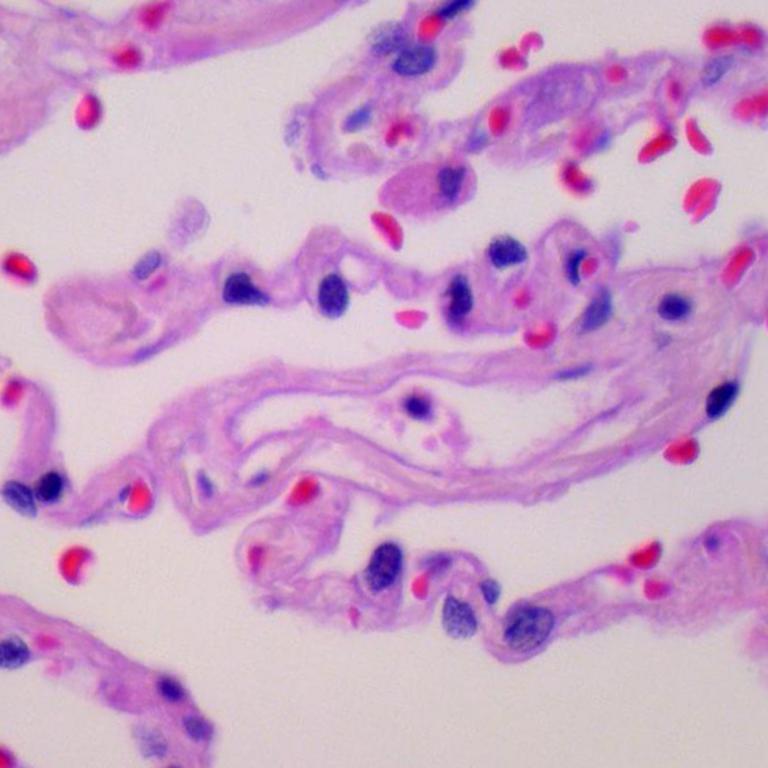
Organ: lung
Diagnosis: benign